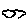
Label: cloud